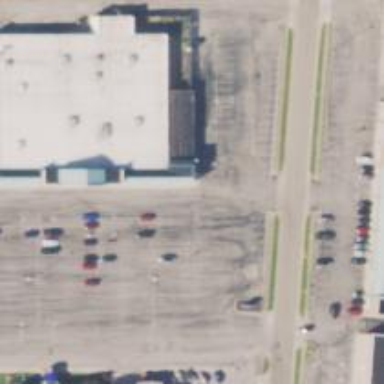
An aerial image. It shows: Retail building with fitness center on the premises.